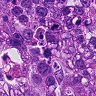
Metastatic tissue present: yes